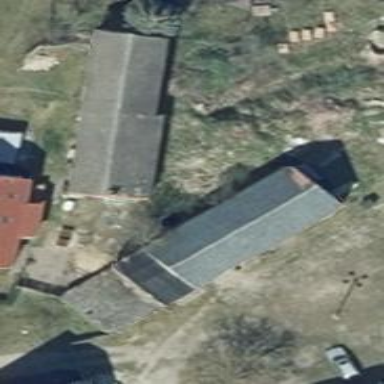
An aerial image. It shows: Building with gabled roof. The roof orientation is along the structure.